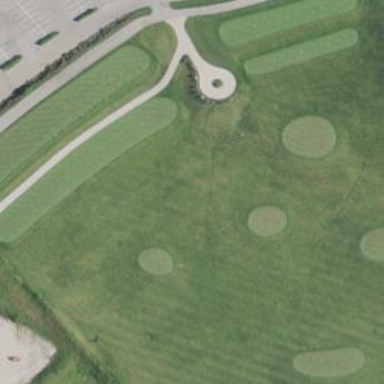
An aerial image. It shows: Golf tee.